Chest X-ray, PA view. Patient: 21 years old, sex M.
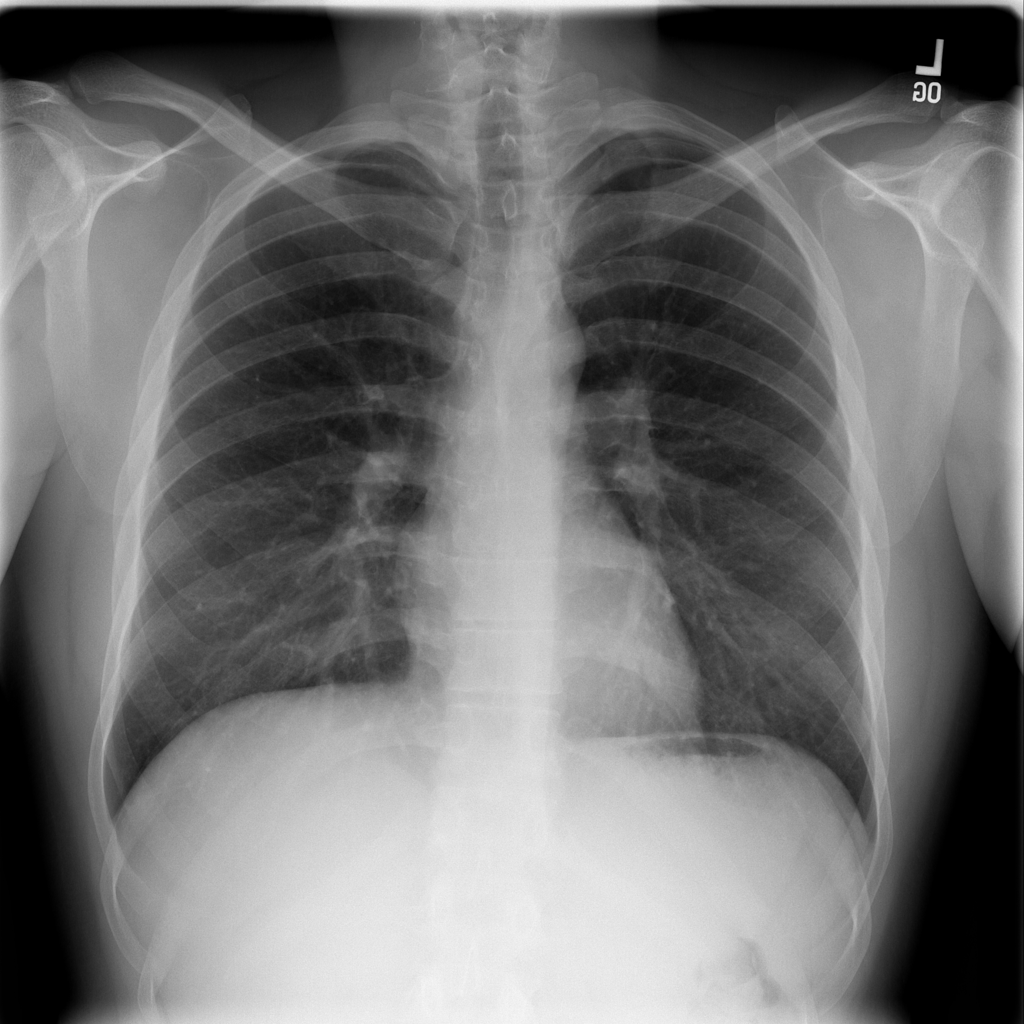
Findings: No Finding